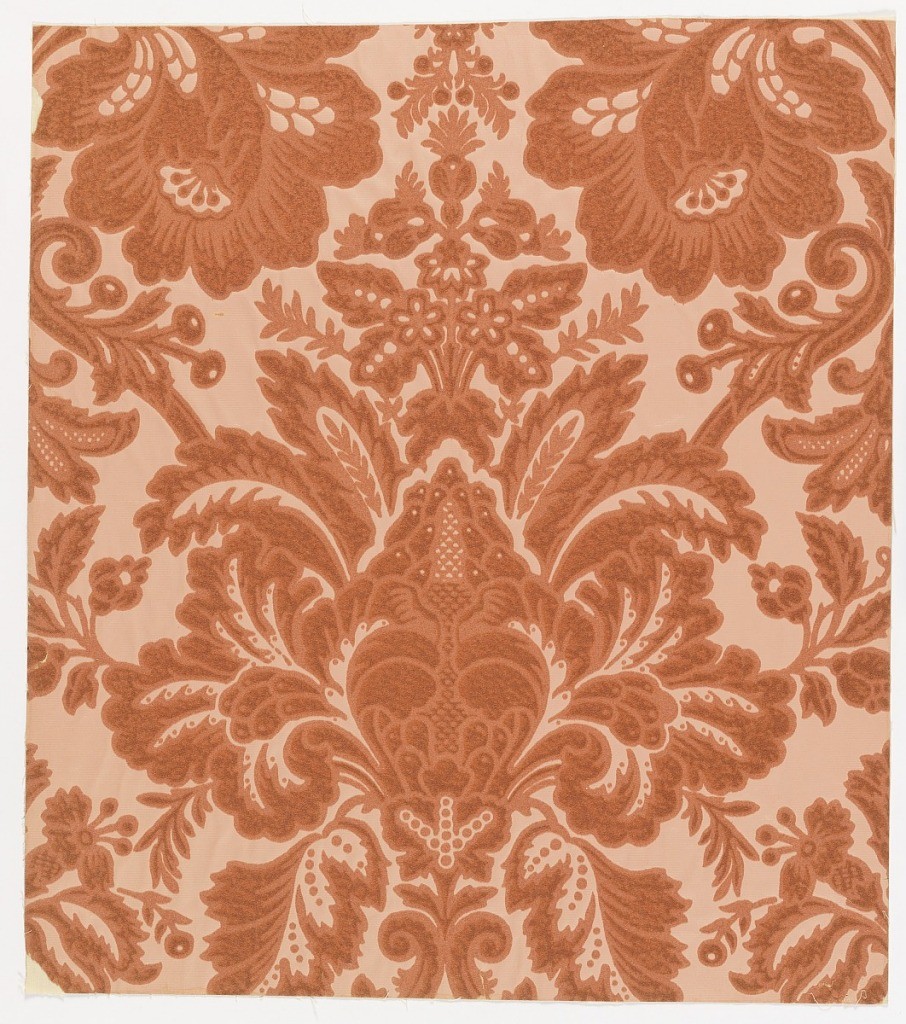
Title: Sidewall
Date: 1920
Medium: Block-printed and flocked on a ribbed paper
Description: Symmetrical design composed of foliage, drawn on a larger scale. Center motif subjects: an artichoke with branching acanthus leaves on either side. From the top is growing a spray of three small flowers from which spring forth three buds. The design is that of a Queen Anne or early Chippendale damask which this flock paper simulates. Embossed fine horizontal lines on background.